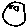
Label: moon